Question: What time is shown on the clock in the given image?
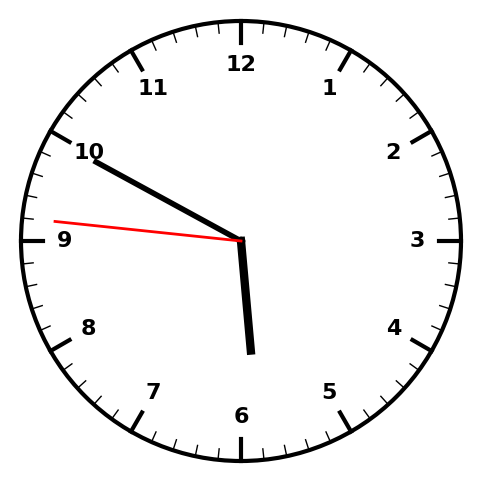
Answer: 05:49:46